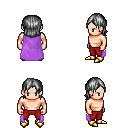
a pixel art fantasy rpg character, male body template, human, light skin, lavender cape, red pants, gray long bangs hairstyle, gold boots, four views (front, back, left, right), 2x2 character sprite sheet, small pixel art, hard edges, no anti-aliasing